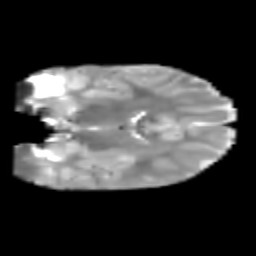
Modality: T2w
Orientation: coronal
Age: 6
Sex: male
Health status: healthy